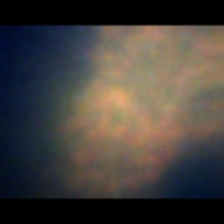
Taxon: Unknown_full_image
Group: Unknown